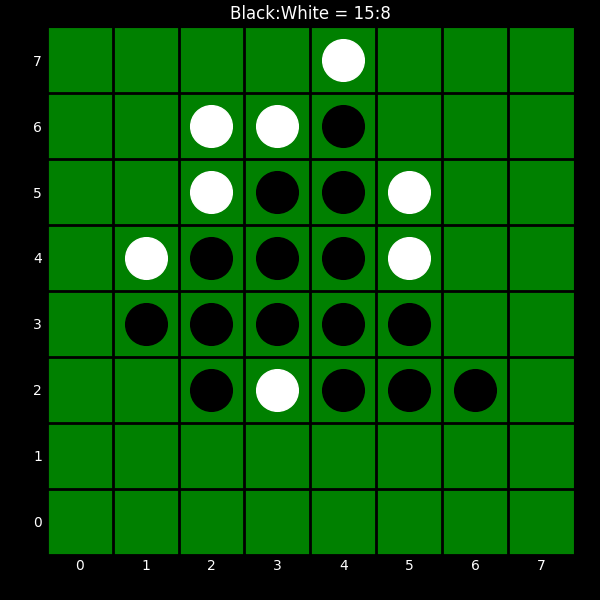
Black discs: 15
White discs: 8